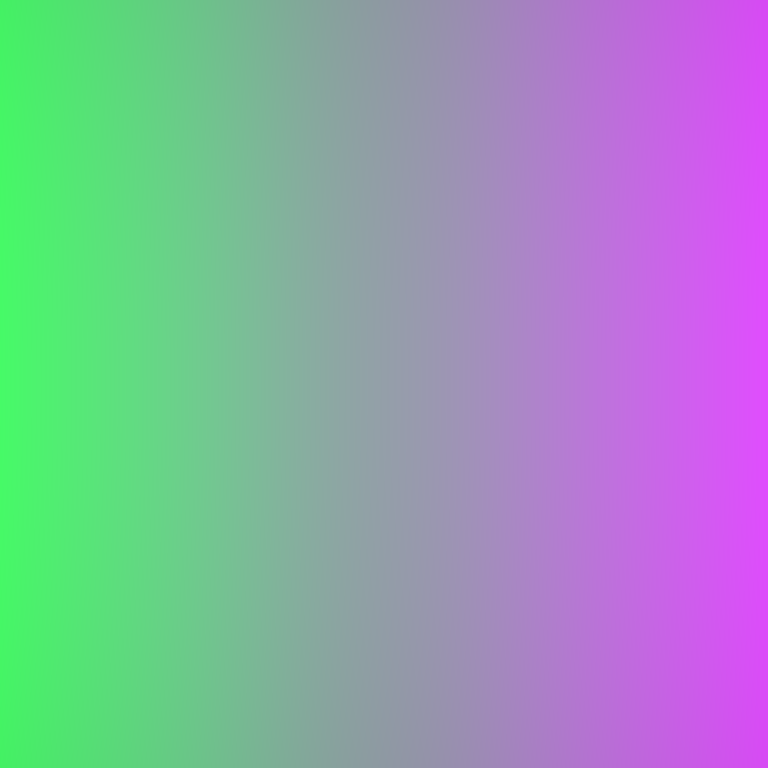
Abstract light effect, smooth gradient from vibrant green to soft purple, calm atmosphere, diffuse light, no room, no furniture, no objects.